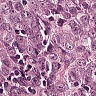
Metastatic tissue present: yes